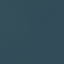
Label: SeaLake